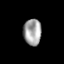
Tissue: skin
Cell type: T cells
Senescence score: 0.2756
Nuclear area (px): 463
Mean DAPI intensity: 163.231